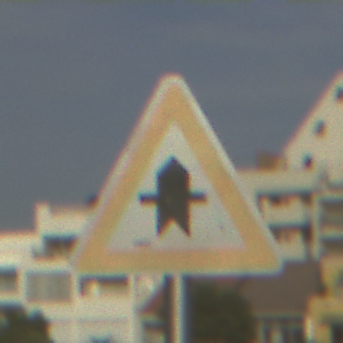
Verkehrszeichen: Vorfahrt
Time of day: MorningAfternoon
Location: Outdoor (Suburban)
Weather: PartlyCloudy
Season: NotSpecified
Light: Natural